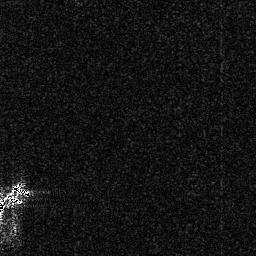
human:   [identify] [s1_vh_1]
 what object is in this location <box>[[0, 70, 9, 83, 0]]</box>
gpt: <ref>1 medium ship at the bottom left</ref>